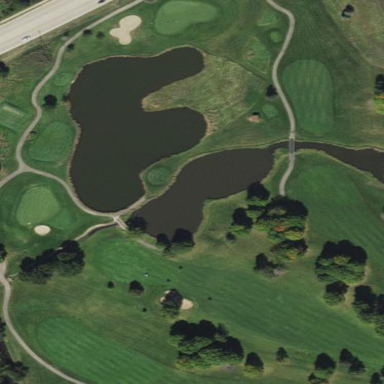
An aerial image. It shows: Water hazard on golf course. The hazard is natural water feature.